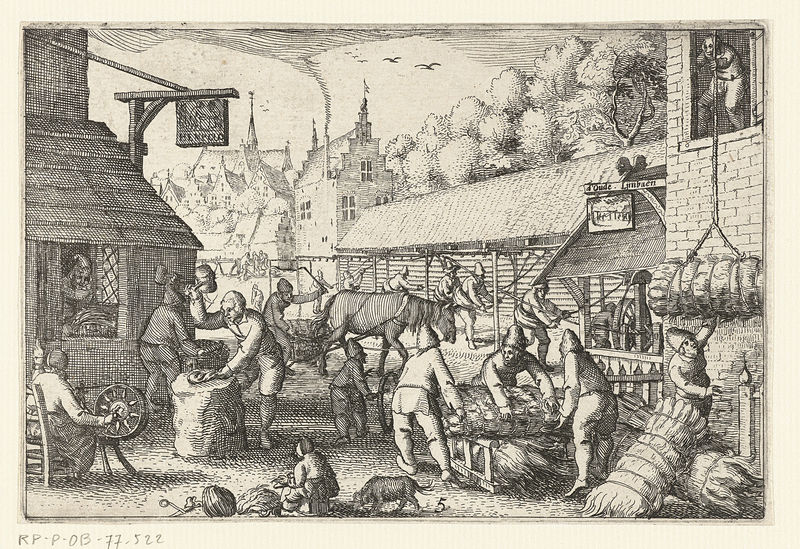
Titel: Vlasindustrie, ca. 1600
Künstler: Claes Jansz. (II) Visscher
Standort: Amsterdam
Institution: Rijksmuseum
Schlagwörter: bäume, menschen, stadt, zeichnung, gebäude, schloss, tiere, häuser, vögel, kind, arbeit, bauern, pferd, pferde, dorf, bauernhof, markt, tornado, druck, stich, handwerker, mittelalter, ochse, gasthaus, spinnrad, strohballen, sinnrad